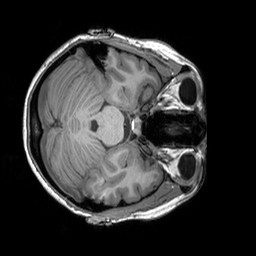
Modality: T1w
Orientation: axial
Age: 24
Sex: female
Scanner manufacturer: siemens
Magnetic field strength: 3 T
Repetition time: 2.3 s
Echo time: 0.00303 s